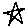
Label: star